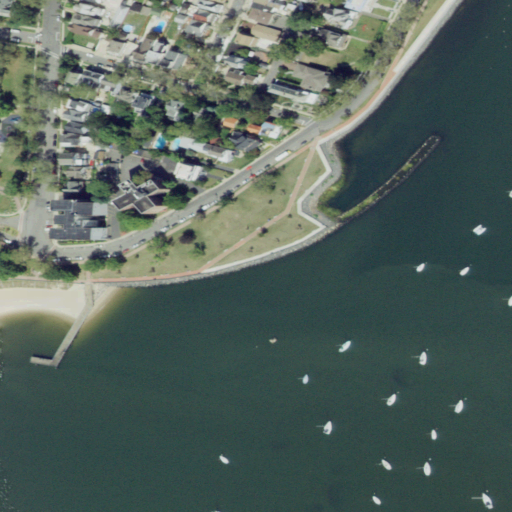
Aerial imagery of cape in New Jersey named Ferry Point containing open water, medium intensity development, low intensity development, high intensity development, barren land, open development, and grassland